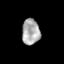
Tissue: skin
Cell type: Epithelial cells
Senescence score: 0.2776
Nuclear area (px): 454
Mean DAPI intensity: 169.855